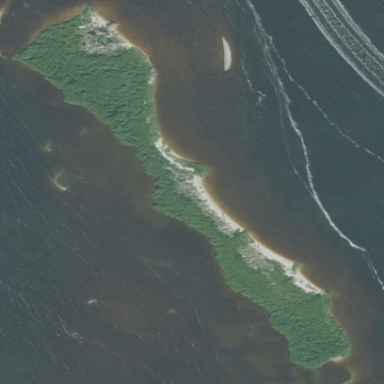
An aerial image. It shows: Islet covered with scrub vegetation.